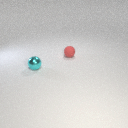
small cyan metal sphere to the left of small red rubber sphere